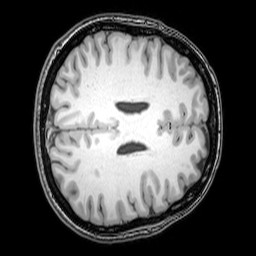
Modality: T1w
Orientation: axial
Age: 25
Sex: female
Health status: healthy
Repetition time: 0.081 s
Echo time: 0.037 s